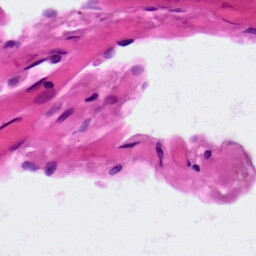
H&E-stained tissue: Lung